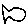
Label: fish